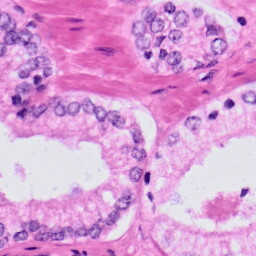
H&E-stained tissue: Prostate